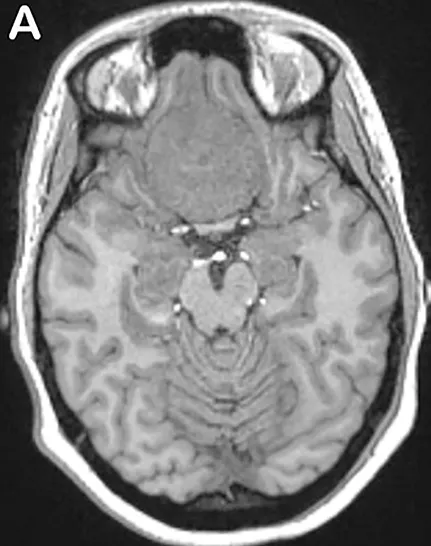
Pre-operative images. A) Axial T1 MRI revealed a large extra-axial meningioma within the anterior cranial fossa over the tuberculum sella with mass effect on optic chiasm and the prechiasmatic optic nerves.
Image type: radiology (mri)